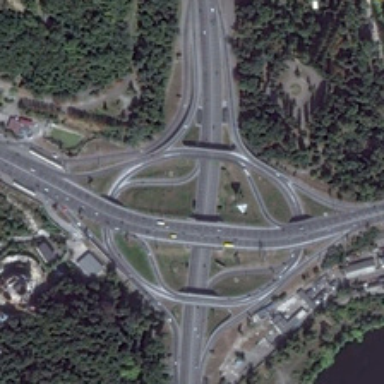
Many green trees and a pond are near a viaduct .